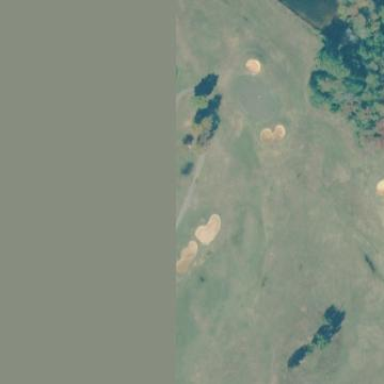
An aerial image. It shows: Grassy area designated as golf fairway.